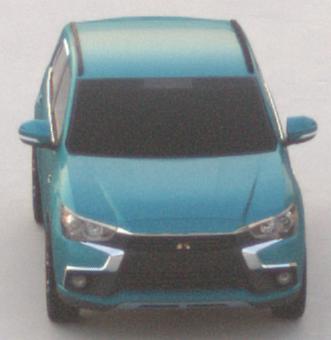
Make: Mitsubishi
Model: Outlander 2.0 Plug-In Hybrid
Detailed model: Outlander (III) Plug-In Hybrid
Model produced from: 2015/10
Model produced until: 2018/08
Doors: 5
Color: blue
Road condition: dry road
Daytime: dawn
Contrast: low contrast